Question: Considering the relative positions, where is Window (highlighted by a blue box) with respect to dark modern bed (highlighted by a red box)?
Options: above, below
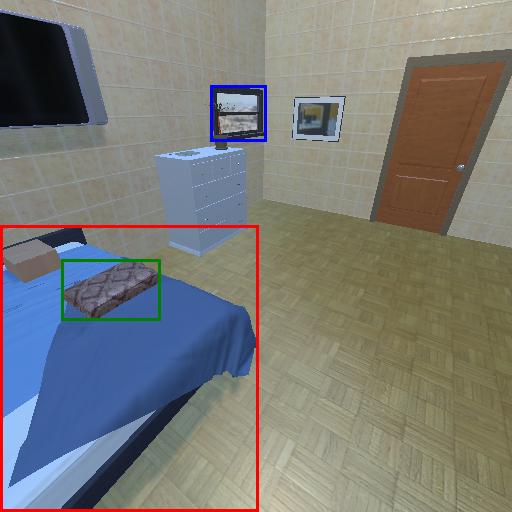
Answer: above